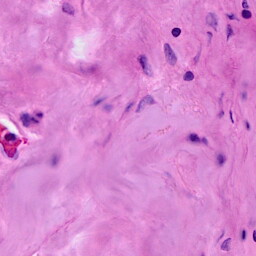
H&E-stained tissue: Breast